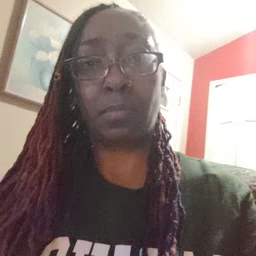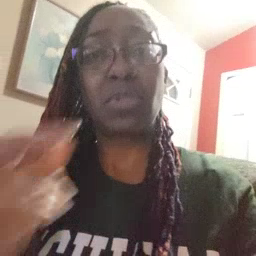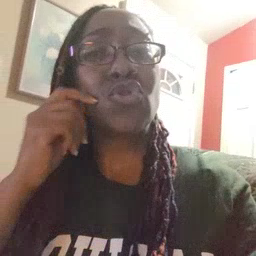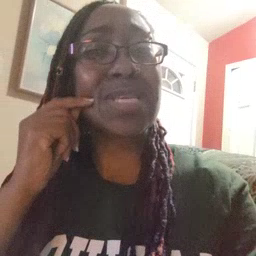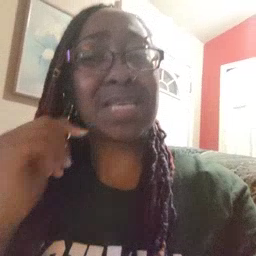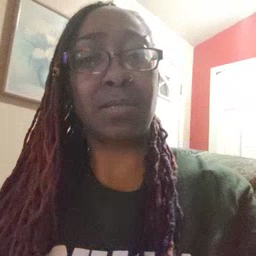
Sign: cheek